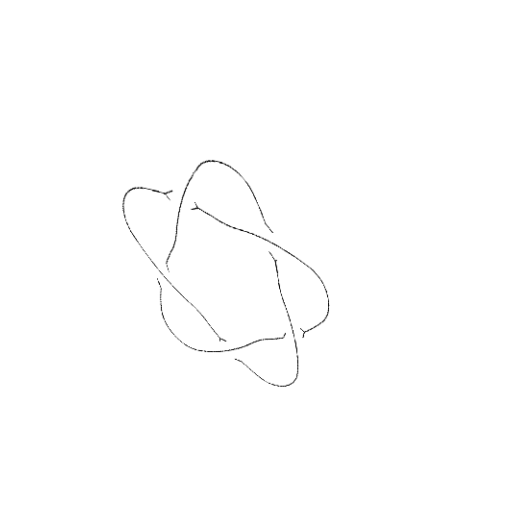
Crossing number: 5